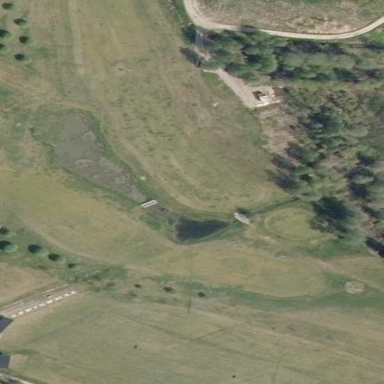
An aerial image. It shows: Water hazard on golf course. The hazard is natural water feature.